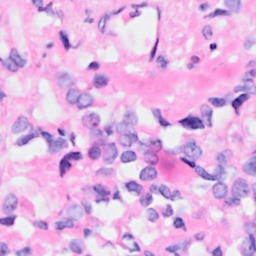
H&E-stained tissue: Breast